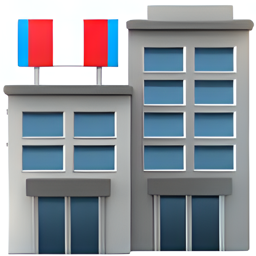
Name: department store
Emoji: 🏬
Group: Travel & Places
Sub-group: place-building